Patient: sex M, age 51
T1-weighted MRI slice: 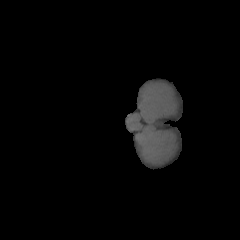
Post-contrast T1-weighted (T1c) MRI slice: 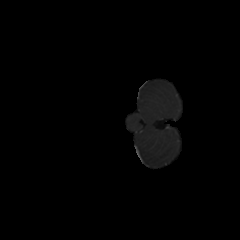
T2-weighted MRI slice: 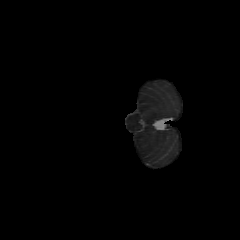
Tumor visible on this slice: no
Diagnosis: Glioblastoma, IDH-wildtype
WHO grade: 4